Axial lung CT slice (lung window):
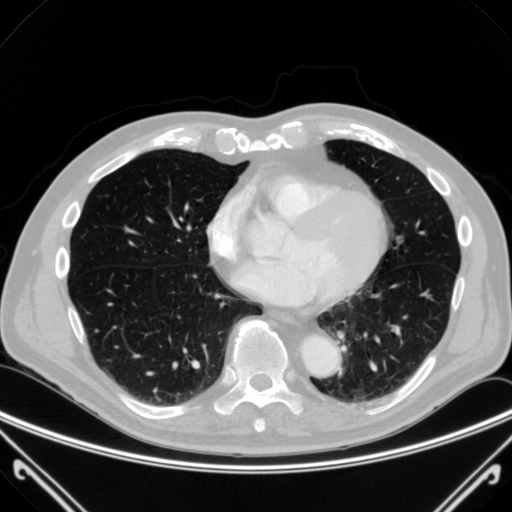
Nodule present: no